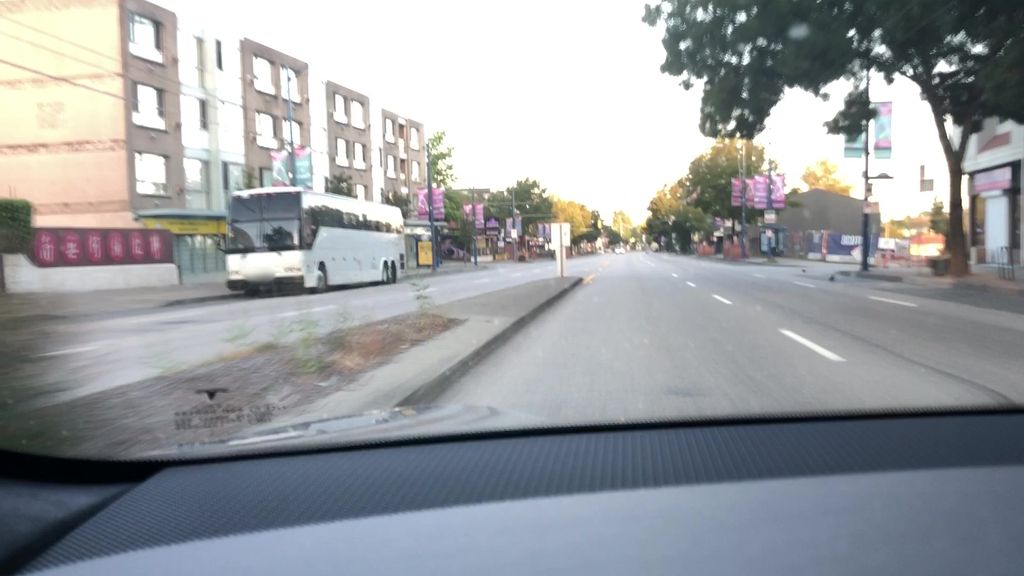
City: vancouver